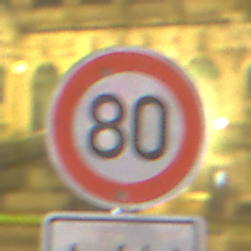
Verkehrszeichen: Geschwindigkeit80
Zusatzzeichen unten: HinweiseAufGefahrenDurchVerbaleAngabe5
Umgebung: Outdoor, Urban
Tageszeit: Night
Wetter: Overcast
Licht: Artificial
Jahreszeit: NotSpecified
Kontrast: HighContrast